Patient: sex F, age 32
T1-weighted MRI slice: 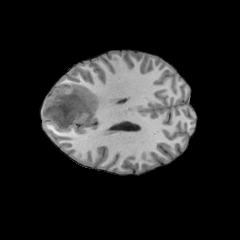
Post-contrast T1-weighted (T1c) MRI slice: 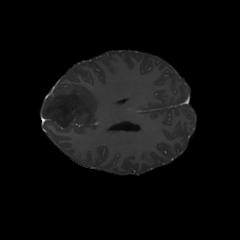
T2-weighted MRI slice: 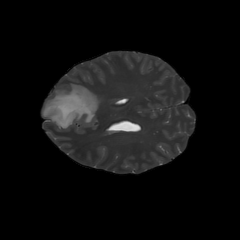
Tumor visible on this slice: yes
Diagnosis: Astrocytoma, IDH-mutant
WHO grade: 3